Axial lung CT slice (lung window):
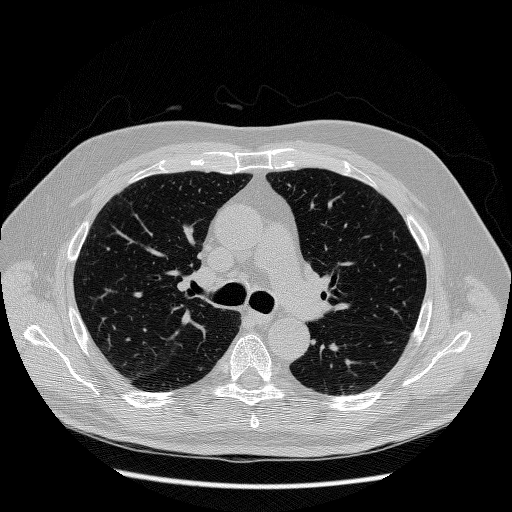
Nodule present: no